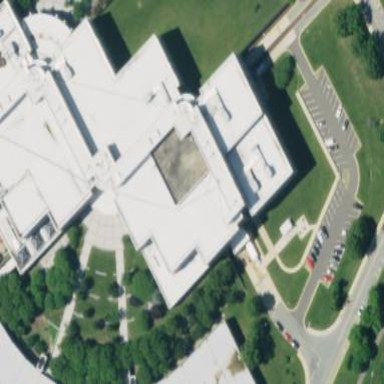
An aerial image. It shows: Building.